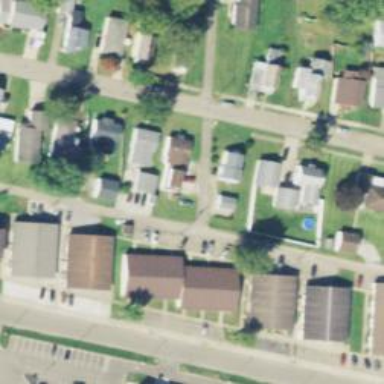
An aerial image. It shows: Alley classified as service road.